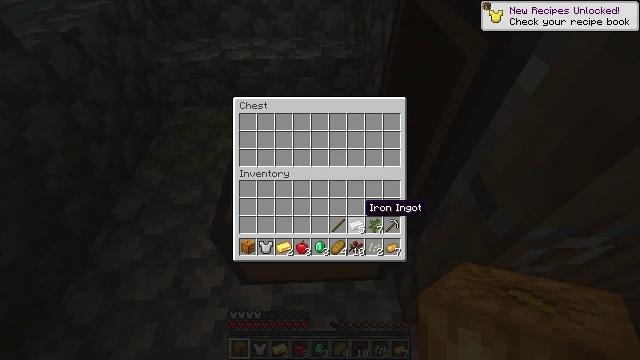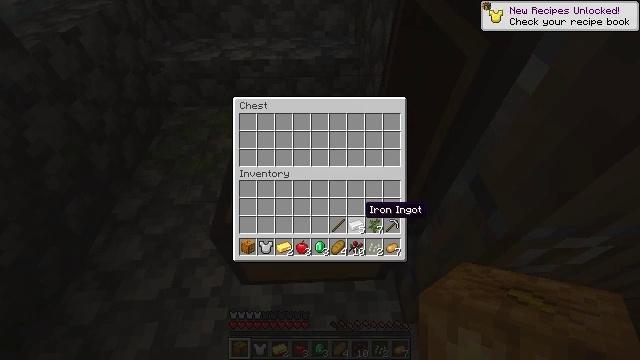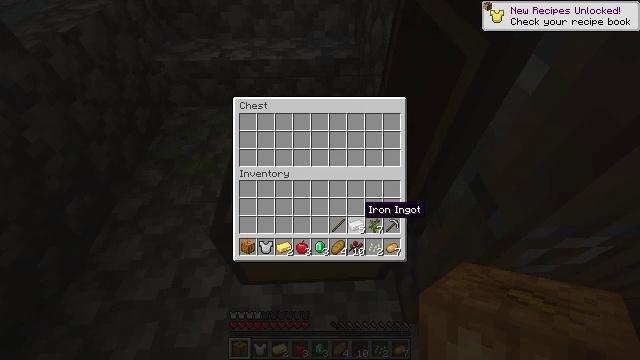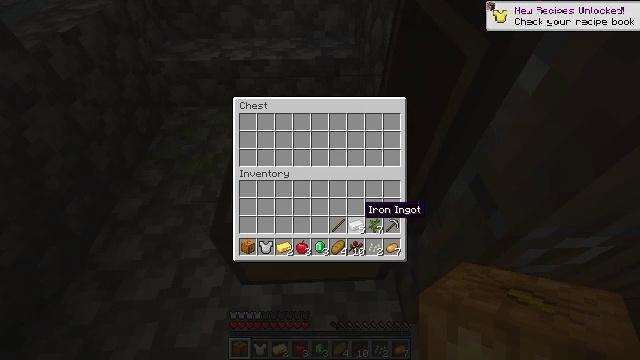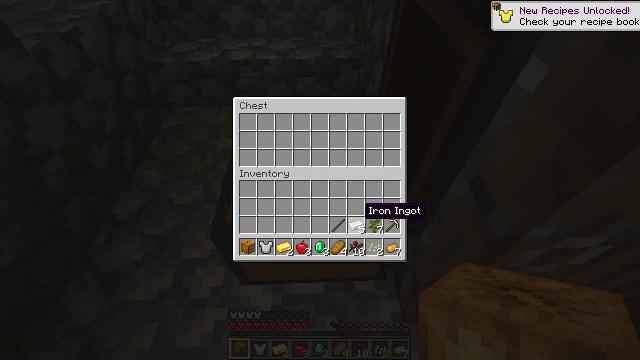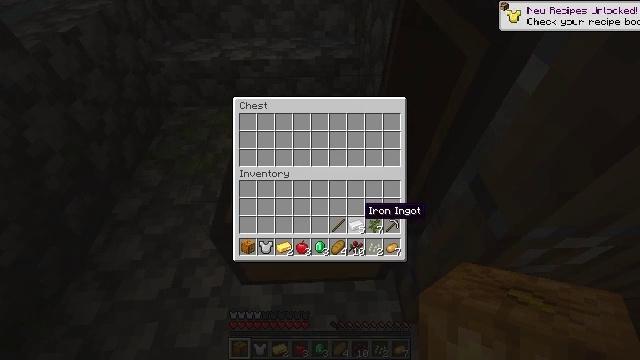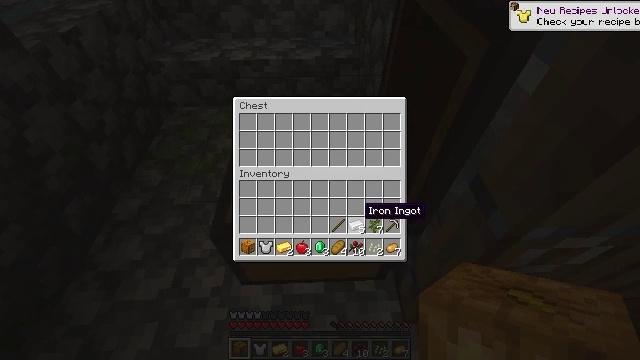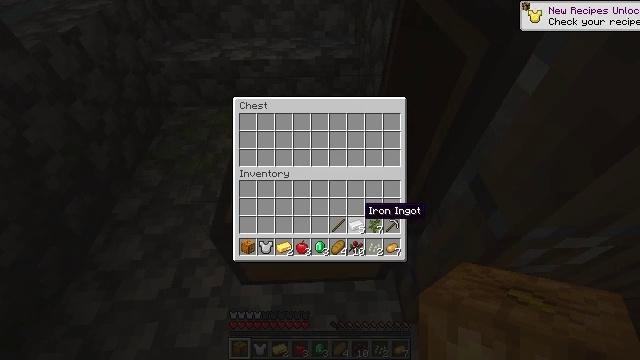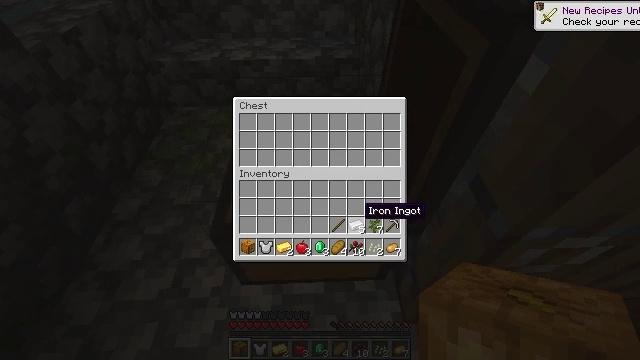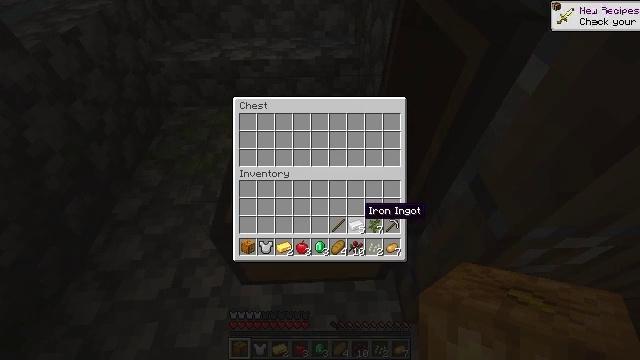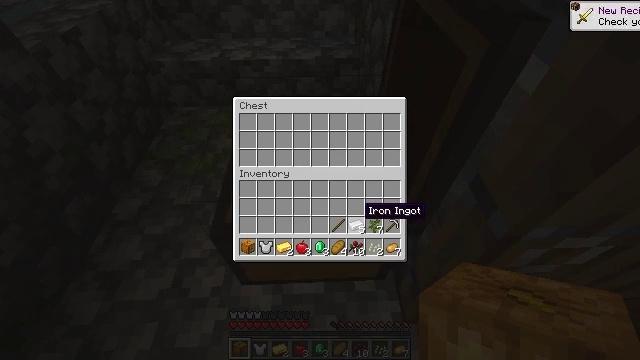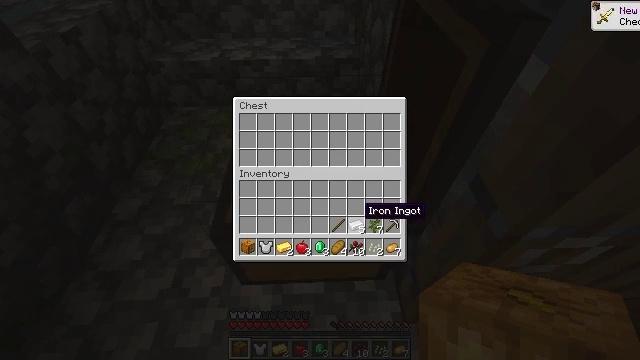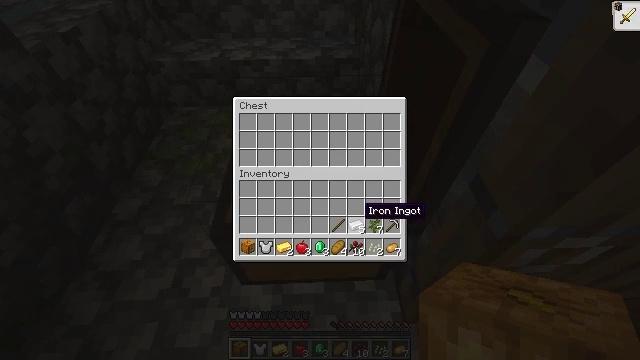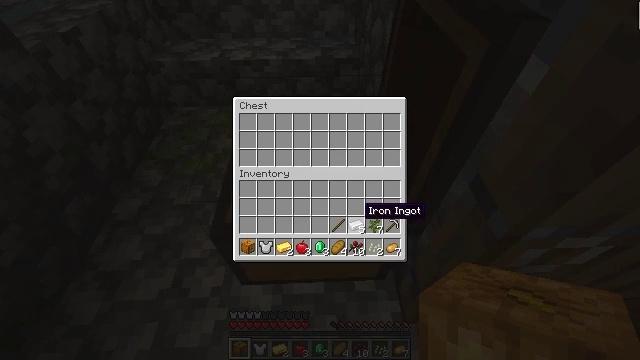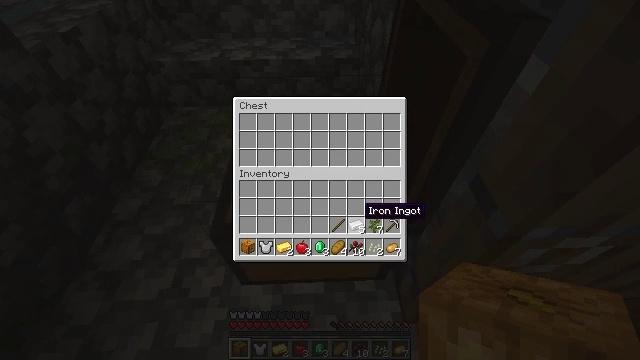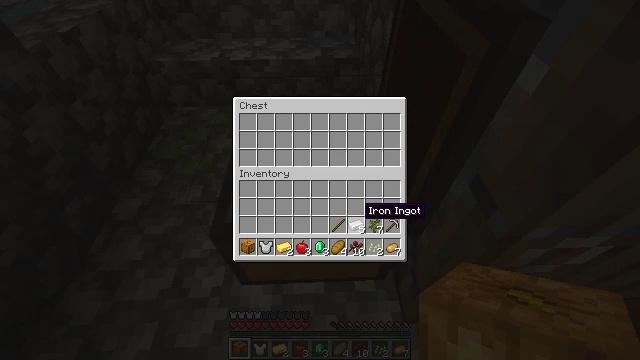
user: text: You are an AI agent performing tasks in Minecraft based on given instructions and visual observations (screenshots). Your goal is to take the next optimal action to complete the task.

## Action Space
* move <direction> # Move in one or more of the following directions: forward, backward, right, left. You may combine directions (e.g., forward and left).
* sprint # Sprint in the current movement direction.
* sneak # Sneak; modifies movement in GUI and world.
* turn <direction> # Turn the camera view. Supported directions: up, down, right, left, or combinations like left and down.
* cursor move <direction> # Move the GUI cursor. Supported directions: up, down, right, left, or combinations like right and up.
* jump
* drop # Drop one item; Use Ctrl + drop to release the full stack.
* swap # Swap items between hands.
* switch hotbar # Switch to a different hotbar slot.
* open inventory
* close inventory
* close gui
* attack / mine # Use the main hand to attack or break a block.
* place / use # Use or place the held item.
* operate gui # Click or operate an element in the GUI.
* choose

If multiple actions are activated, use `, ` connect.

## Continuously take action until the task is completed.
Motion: motion action
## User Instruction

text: Mine the sweet berry bush.
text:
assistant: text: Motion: no_op
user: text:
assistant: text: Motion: no_op
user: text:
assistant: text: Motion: no_op
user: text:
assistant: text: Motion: no_op
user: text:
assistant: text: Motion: no_op
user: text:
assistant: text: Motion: no_op
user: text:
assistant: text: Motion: no_op
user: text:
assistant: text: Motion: no_op
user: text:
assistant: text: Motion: no_op
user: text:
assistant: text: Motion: no_op
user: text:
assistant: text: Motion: no_op
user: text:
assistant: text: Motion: no_op
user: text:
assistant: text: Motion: no_op
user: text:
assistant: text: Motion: no_op
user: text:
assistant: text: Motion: no_op
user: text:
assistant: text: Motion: no_op
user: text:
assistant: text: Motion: no_op
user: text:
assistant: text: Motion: no_op
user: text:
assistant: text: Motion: no_op
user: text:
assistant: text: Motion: no_op
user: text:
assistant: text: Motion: no_op
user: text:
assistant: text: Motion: cursor move right
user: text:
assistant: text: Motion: cursor move right
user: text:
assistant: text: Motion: cursor move right
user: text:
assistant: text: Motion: cursor move right
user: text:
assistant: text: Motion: no_op
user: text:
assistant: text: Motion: no_op
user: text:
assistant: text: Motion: operate gui
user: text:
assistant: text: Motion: operate gui
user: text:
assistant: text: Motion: operate gui